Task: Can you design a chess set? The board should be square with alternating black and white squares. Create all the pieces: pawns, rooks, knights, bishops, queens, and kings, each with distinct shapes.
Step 4655:
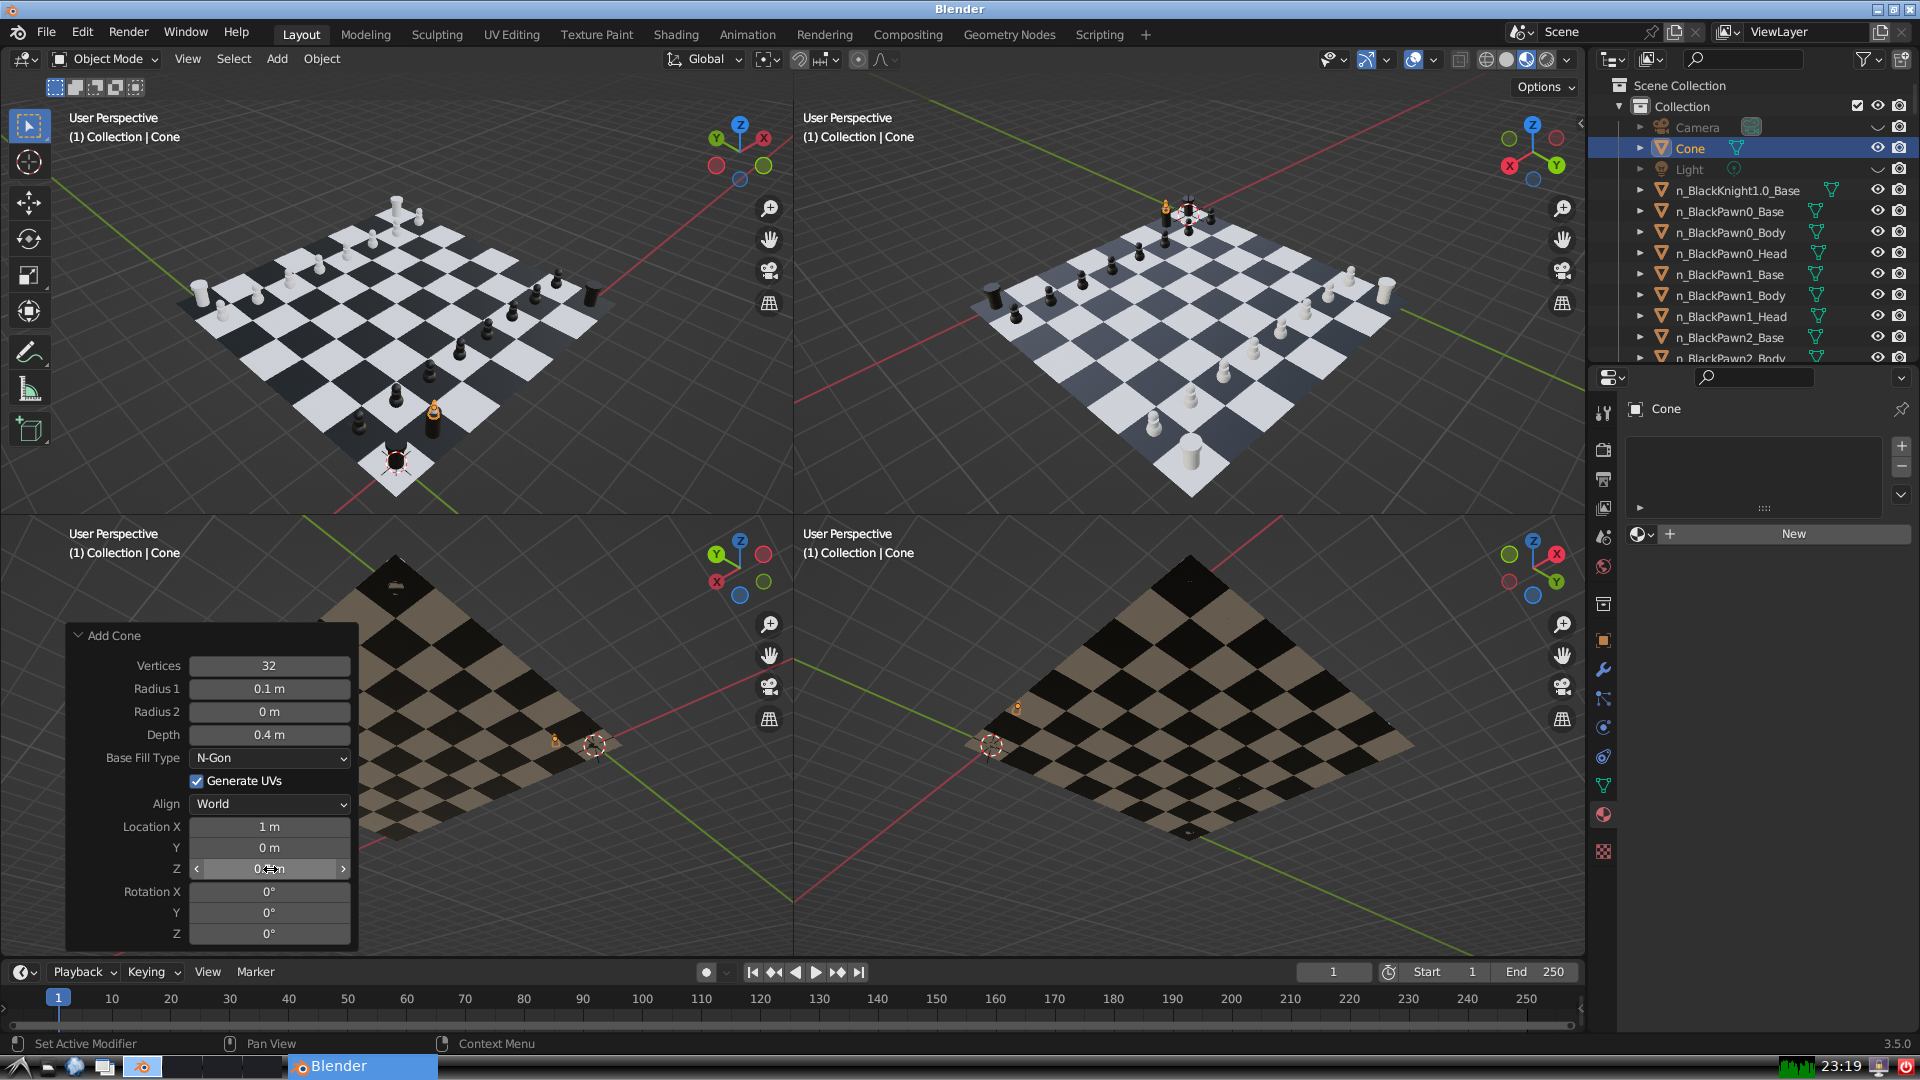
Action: {"mouse_move": [1608, 631]}